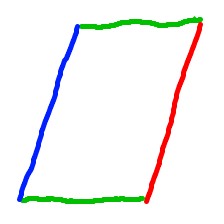
Shape: parallelogram